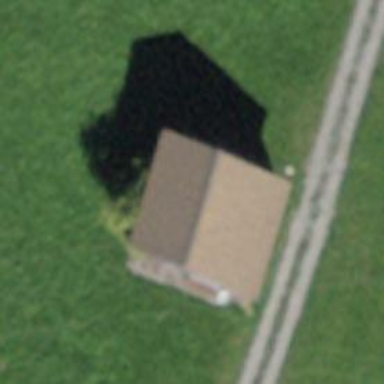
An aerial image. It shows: Rural barn.